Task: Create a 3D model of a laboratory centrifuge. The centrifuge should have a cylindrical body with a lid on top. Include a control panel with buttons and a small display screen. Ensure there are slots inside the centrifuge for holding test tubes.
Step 361:
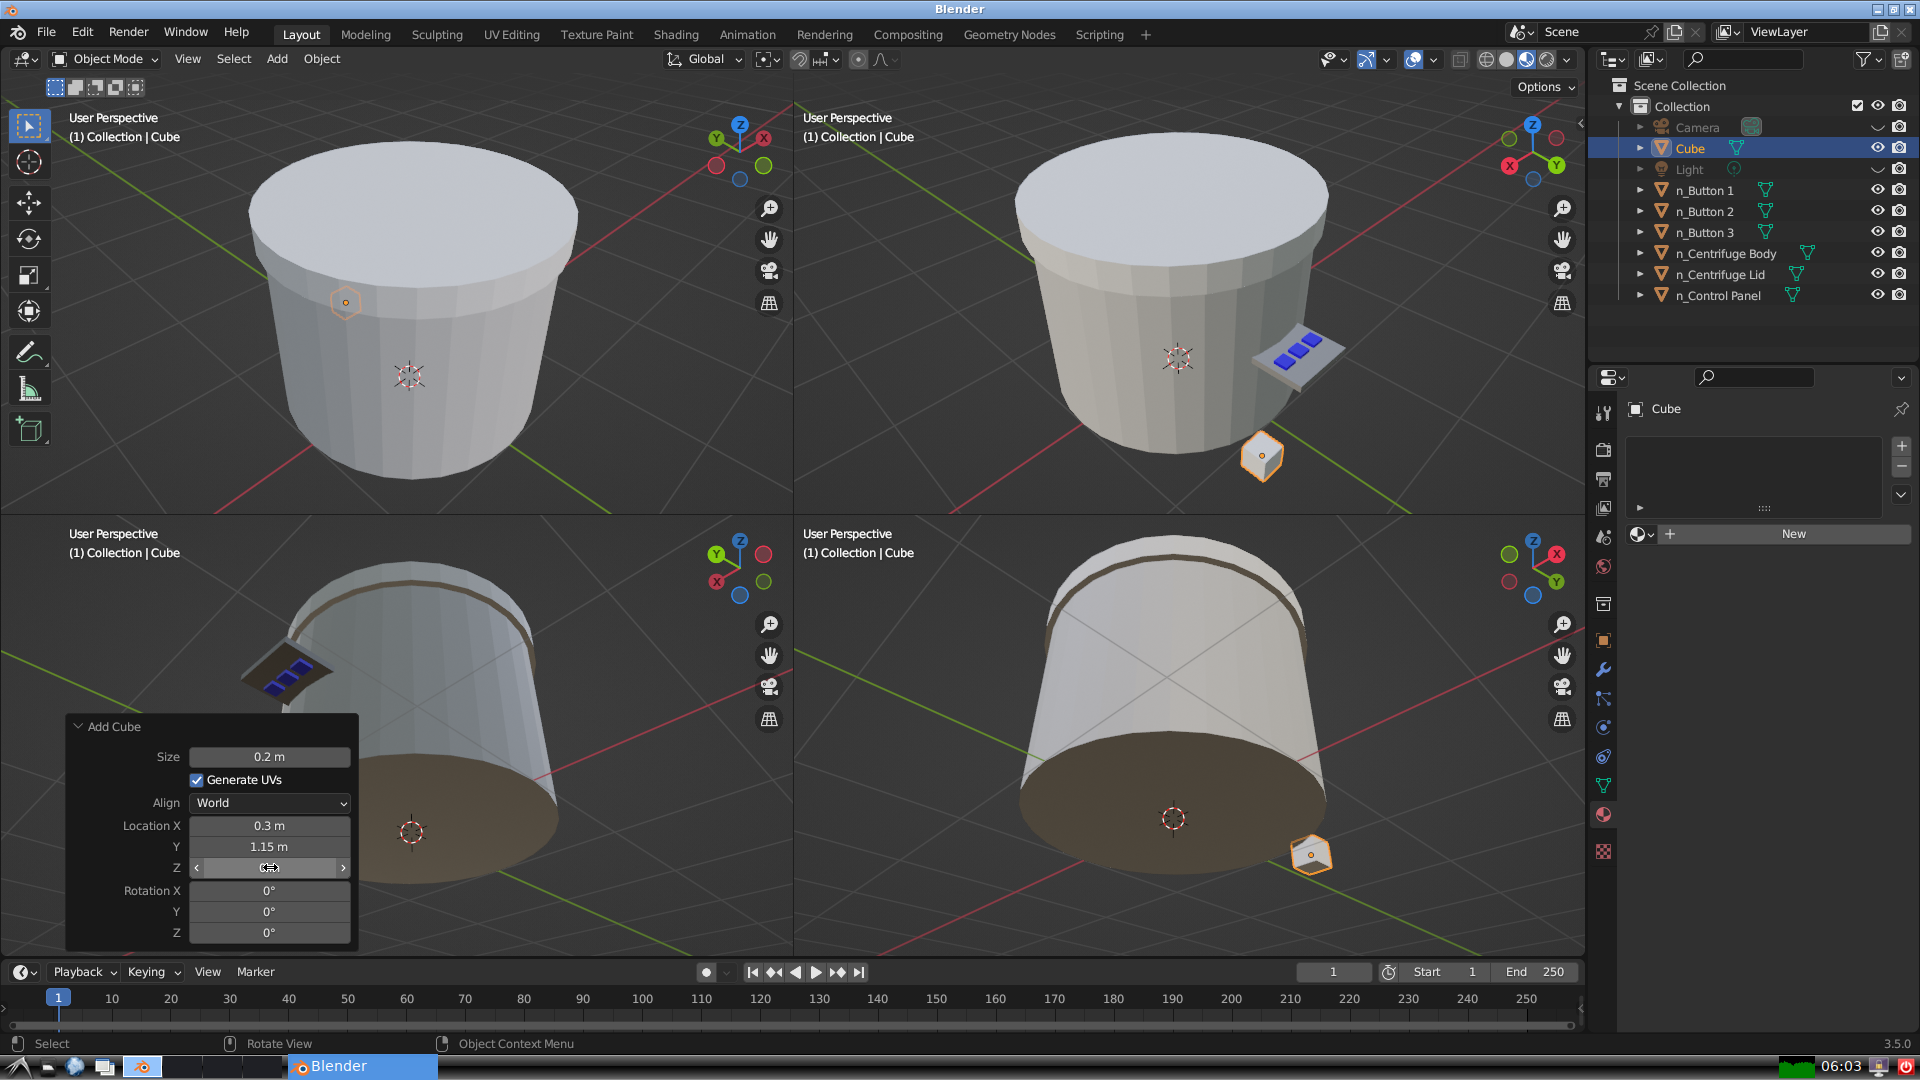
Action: click: no